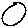
Label: circle